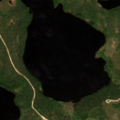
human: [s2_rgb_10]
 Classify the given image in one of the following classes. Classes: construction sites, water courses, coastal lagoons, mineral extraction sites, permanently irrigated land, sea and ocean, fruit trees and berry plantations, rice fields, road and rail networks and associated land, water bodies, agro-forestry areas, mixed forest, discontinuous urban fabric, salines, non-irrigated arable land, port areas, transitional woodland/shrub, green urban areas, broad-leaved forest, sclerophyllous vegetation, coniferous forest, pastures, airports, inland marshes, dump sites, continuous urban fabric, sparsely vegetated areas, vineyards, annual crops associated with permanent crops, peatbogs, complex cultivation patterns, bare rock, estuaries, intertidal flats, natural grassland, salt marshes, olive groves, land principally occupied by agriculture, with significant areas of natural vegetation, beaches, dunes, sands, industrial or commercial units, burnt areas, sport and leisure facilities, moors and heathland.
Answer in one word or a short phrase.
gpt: coniferous forest, water bodies